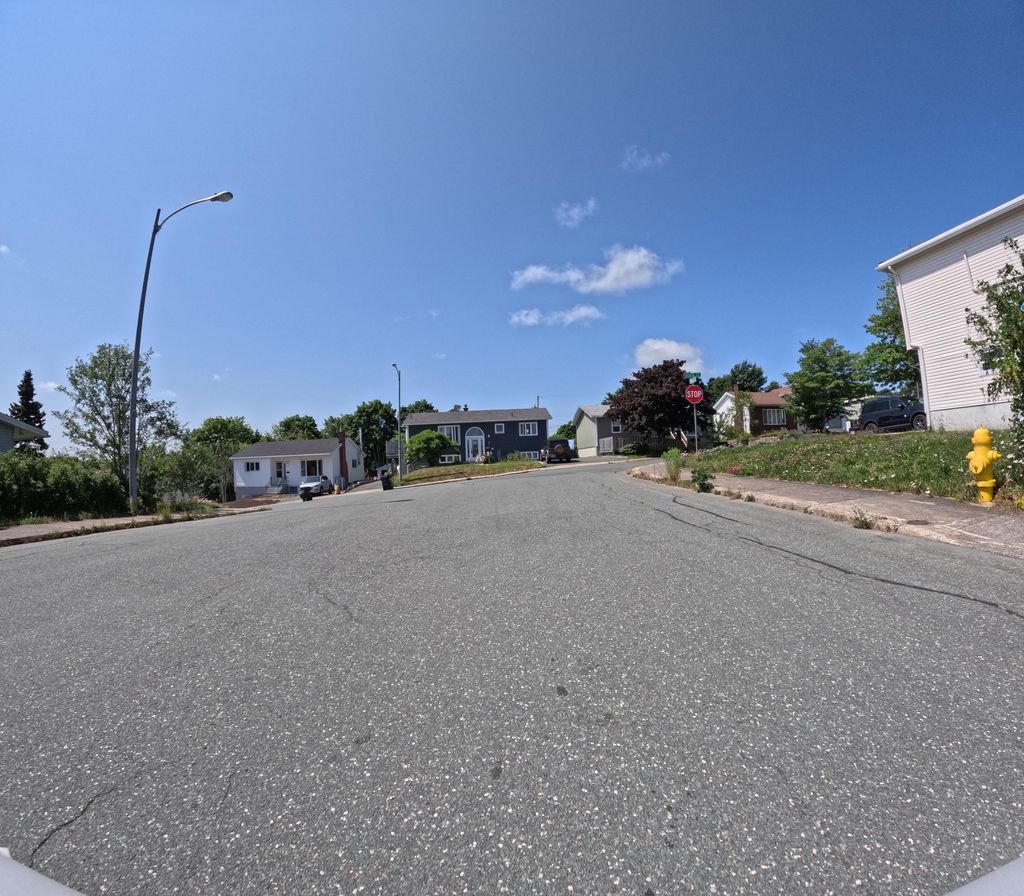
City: st_johns